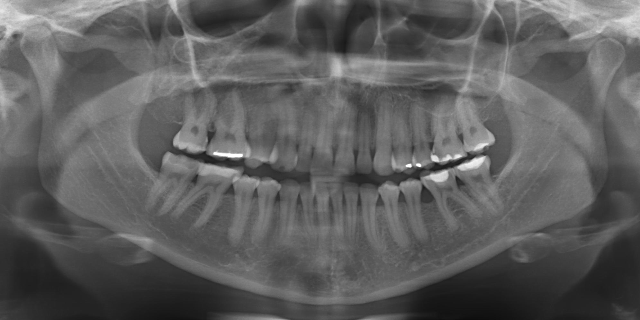
adult